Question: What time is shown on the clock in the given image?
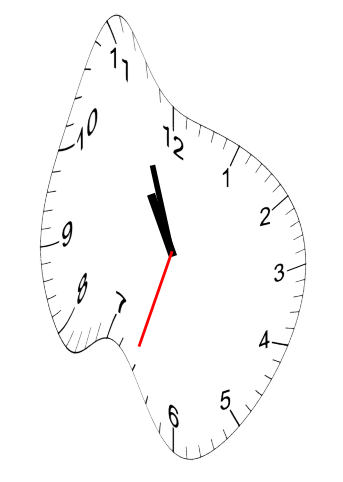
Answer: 10:56:33